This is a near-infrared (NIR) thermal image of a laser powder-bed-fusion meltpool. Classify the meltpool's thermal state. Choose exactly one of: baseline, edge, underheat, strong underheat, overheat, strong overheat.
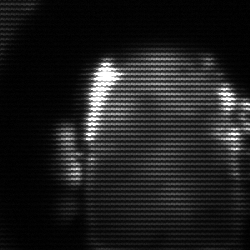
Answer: baseline